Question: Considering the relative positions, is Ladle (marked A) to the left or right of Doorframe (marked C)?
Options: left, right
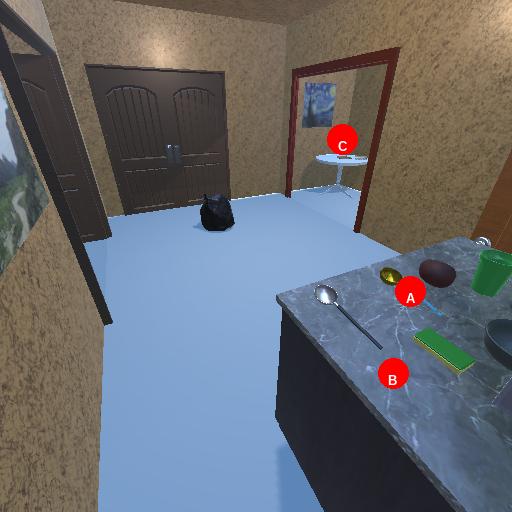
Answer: left